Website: lowes
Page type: customer-info-address
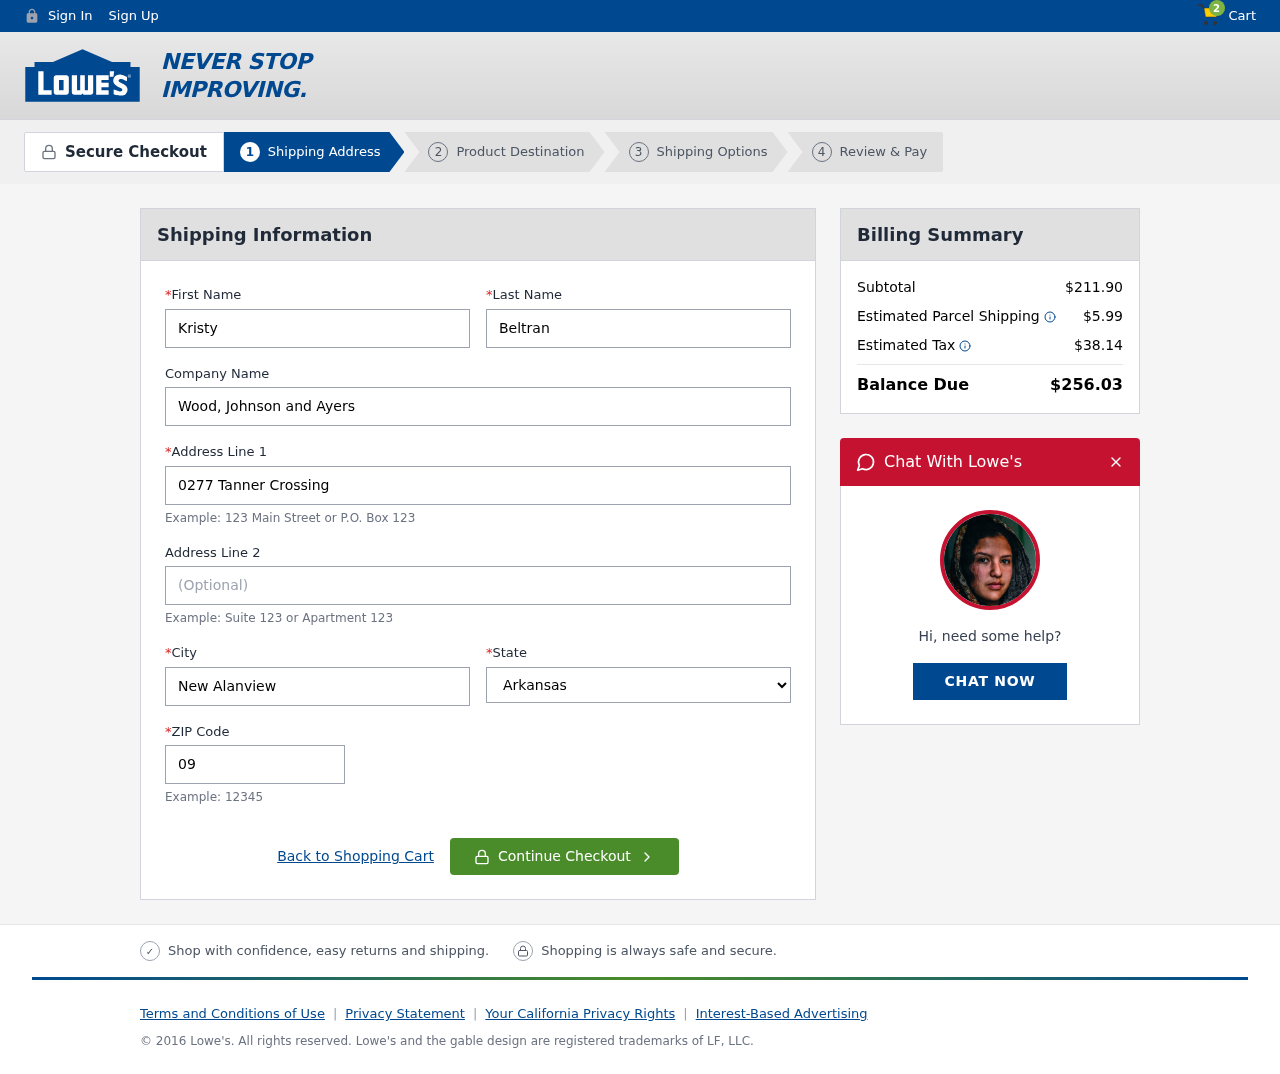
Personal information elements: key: PII_CITY
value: New Alanview
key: PII_COMPANY
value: Wood, Johnson and Ayers
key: PII_FIRSTNAME
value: Kristy
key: PII_LASTNAME
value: Beltran
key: PII_POSTCODE
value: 09770
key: PII_STATE
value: Arkansas
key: PII_STREET
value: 0277 Tanner Crossing
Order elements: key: ORDER_NUM_ITEMS
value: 2
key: ORDER_SUBTOTAL
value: $211.90
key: ORDER_SHIPPING_COST
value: $5.99
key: ORDER_TAX
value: $38.14
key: ORDER_TOTAL
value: $256.03